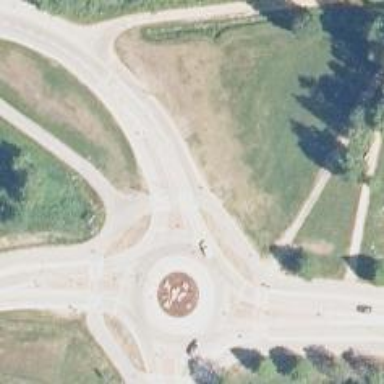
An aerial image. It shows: Tertiary road made of asphalt leading to roundabout junction.